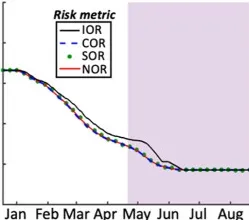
The risk that an infectious case introduced at each stage of the vaccination campaign initiates an outbreak, if travel restrictions and other non-pharmaceutical interventions are removed. 2c). C; Analogous to panel a but using vaccination data for Israel (see Fig.
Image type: chart (chart)